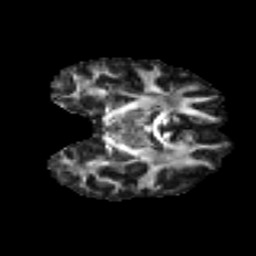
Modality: FA
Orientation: coronal
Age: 40
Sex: female
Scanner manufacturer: ge
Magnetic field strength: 3 T
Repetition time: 7.8 s
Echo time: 0.0606 s